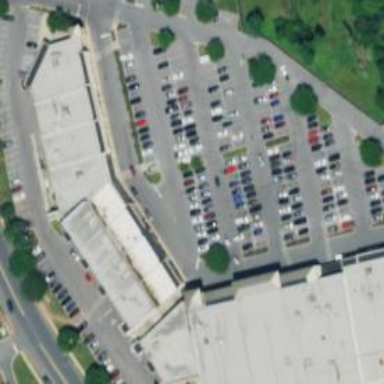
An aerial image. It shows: Parking space.